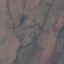
Land use / land cover: HerbaceousVegetation